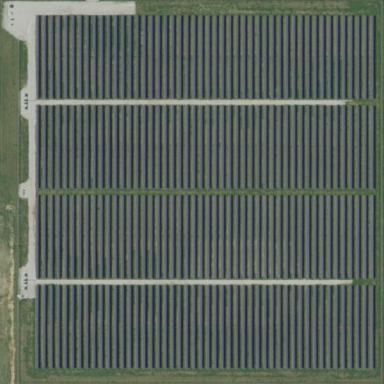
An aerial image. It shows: Solar power plant using photovoltaic technology.